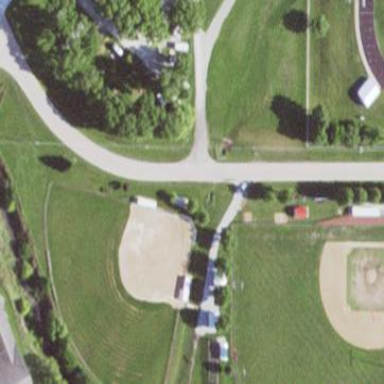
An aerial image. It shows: Baseball pitch for leisure and sports activities.